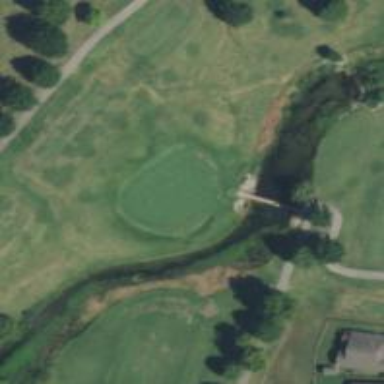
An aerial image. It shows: View of golf hole.